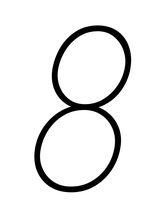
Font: Roboto-Italic_Condensed_Thin_Italic